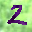
Label: 2